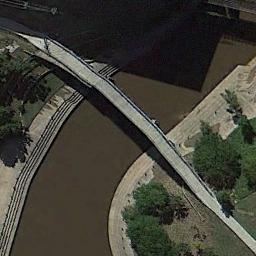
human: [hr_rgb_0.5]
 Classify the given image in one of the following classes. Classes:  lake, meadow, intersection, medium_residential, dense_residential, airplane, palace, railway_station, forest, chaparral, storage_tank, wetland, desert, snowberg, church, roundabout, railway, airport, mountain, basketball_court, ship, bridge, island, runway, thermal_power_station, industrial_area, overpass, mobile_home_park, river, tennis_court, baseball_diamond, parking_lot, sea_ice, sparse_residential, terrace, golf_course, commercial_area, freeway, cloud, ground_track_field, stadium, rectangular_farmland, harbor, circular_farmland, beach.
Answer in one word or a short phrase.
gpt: bridge